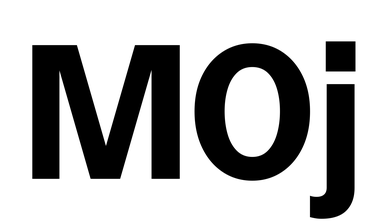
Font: InstrumentSans_Bold